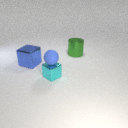
large blue metal cube to the left of large green metal cylinder